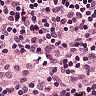
Metastatic tissue present: no